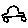
Label: car